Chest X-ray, PA view. Patient: 72 years old, sex F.
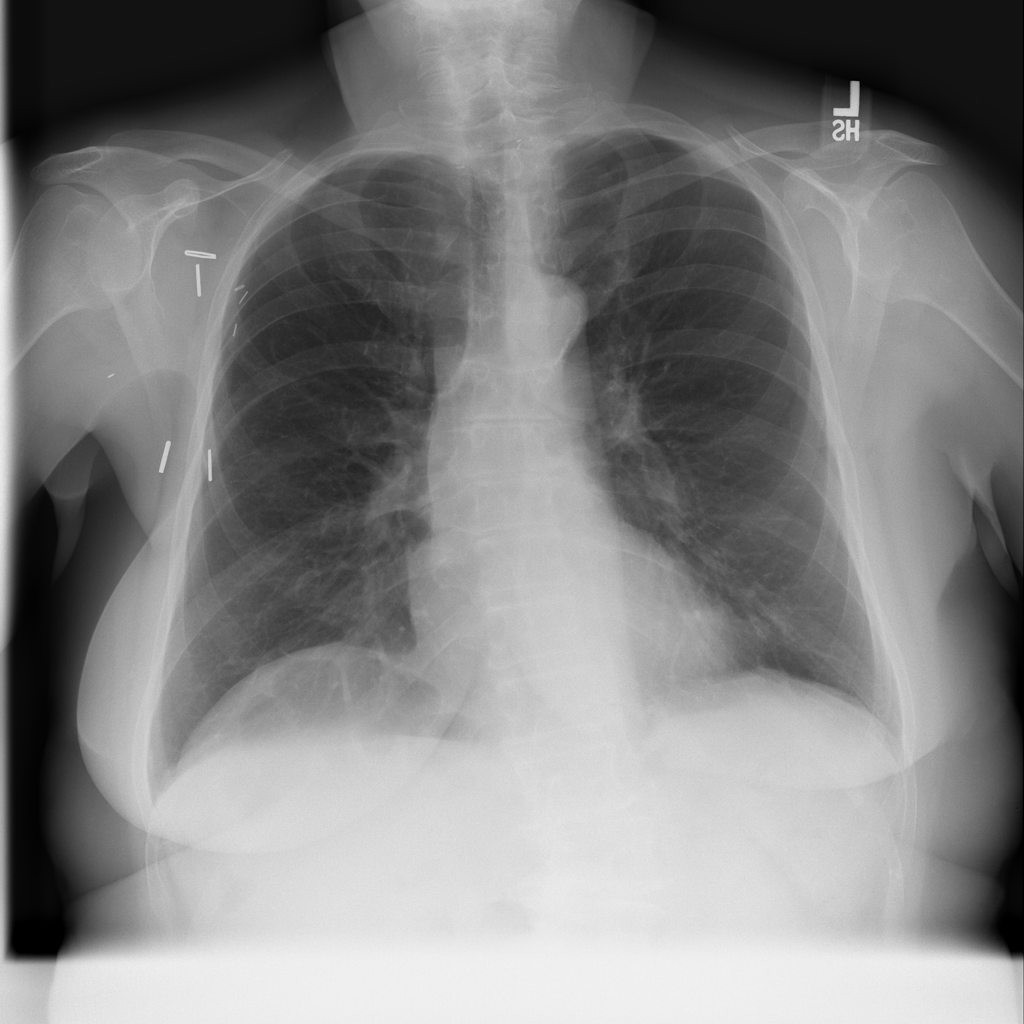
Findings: No Finding